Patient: sex F, age 33
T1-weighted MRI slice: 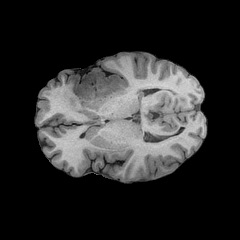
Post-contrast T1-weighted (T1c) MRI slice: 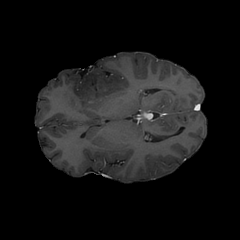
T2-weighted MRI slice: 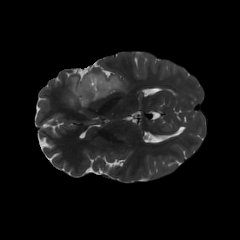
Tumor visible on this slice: yes
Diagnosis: Astrocytoma, IDH-mutant
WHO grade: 2